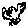
Label: bird